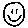
Label: smiley face